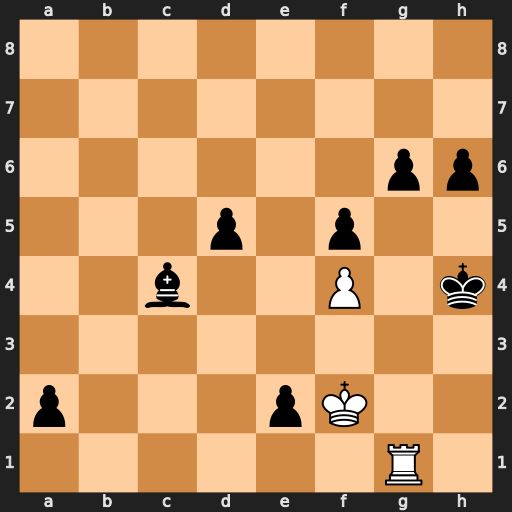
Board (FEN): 8/8/6pp/3p1p2/2b2P1k/8/p3pK2/6R1
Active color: w
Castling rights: -
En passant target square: -
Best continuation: Kf3 e1=N+ Rxe1 a1=R Rxa1 Be2+ Kxe2